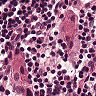
Metastatic tissue present: yes